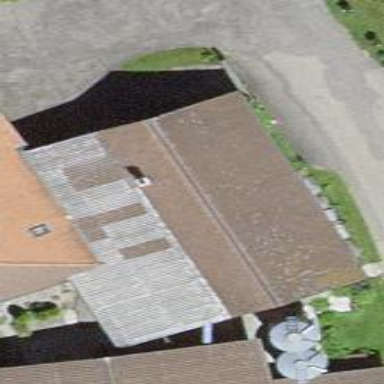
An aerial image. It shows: Rural barn.